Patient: sex F, age 61
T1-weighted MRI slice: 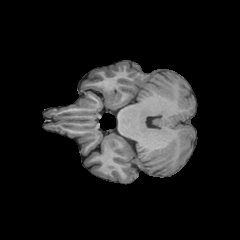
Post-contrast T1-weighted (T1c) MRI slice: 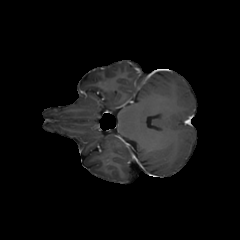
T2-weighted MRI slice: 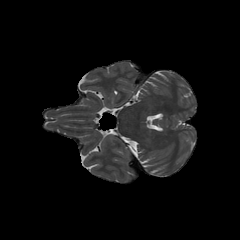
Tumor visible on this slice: no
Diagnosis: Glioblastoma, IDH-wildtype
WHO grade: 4